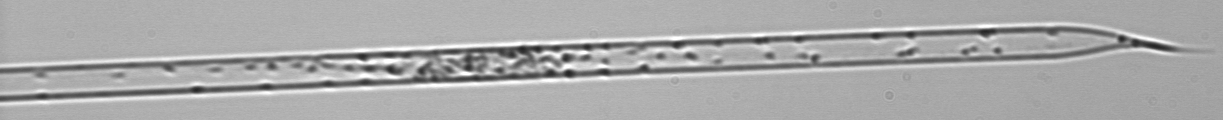
Label: Rhizosolenia